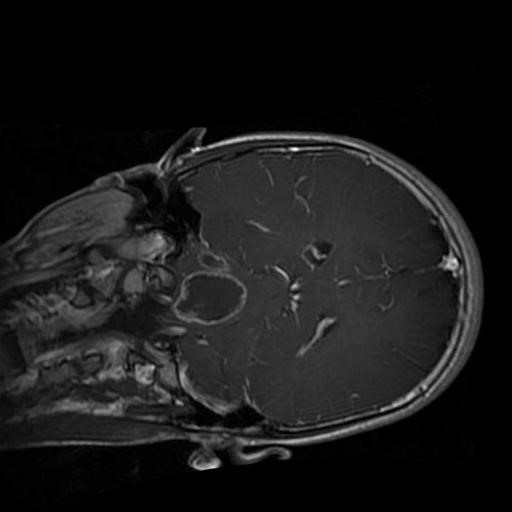
Label: brain_glioma